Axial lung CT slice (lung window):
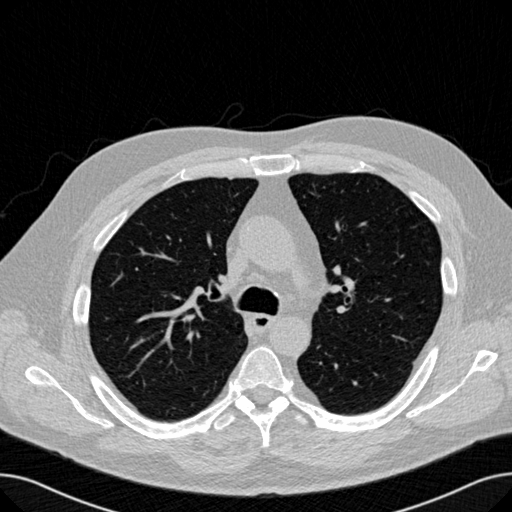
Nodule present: no